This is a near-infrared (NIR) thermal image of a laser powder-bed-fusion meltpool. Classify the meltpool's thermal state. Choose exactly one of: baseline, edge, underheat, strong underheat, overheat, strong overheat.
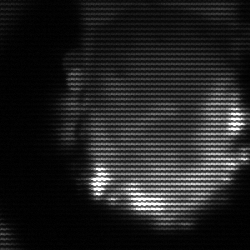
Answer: baseline